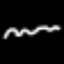
Label: squiggle